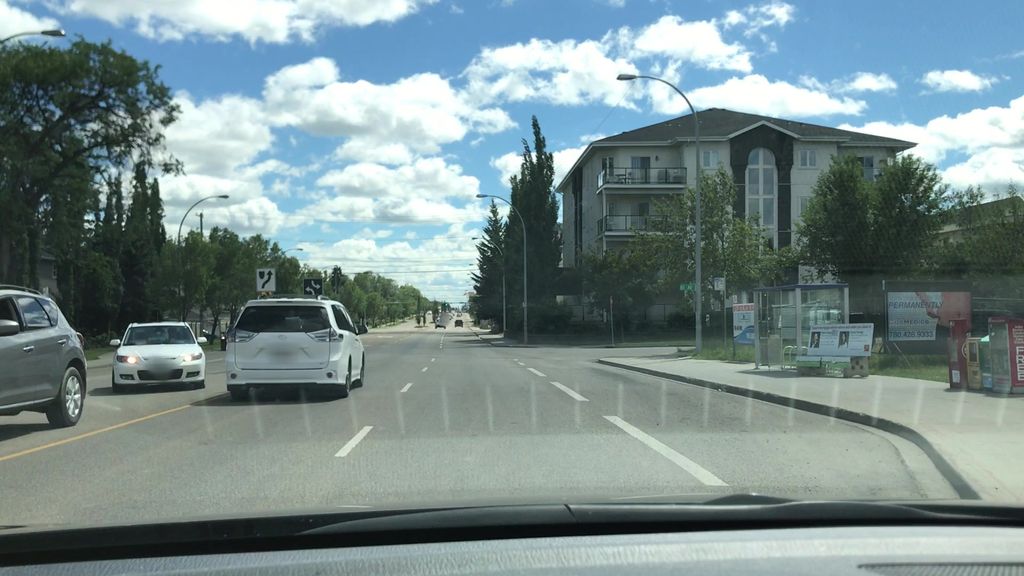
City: edmonton